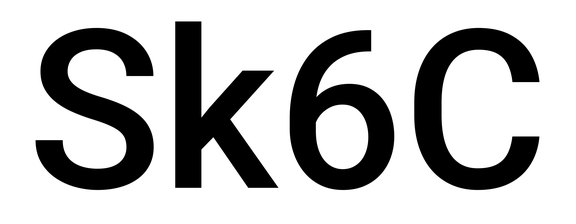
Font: Roboto_Medium